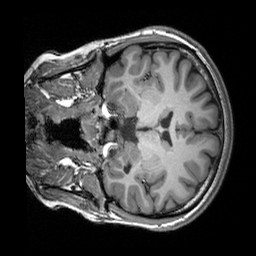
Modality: T1w
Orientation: coronal
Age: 22
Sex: female
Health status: healthy
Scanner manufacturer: siemens
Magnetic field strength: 3 T
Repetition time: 2.3 s
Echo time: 0.00303 s